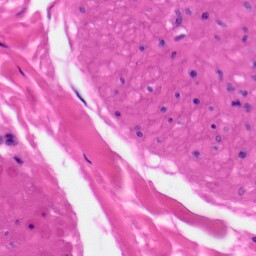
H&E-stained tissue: Skin